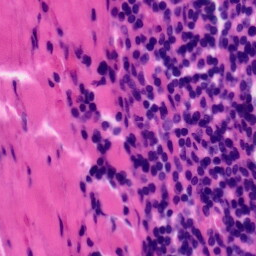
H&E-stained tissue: Tonsil